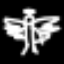
Label: angel